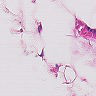
Metastatic tissue present: no